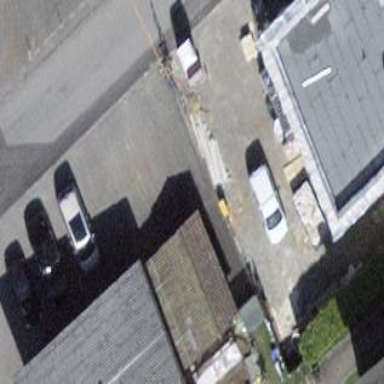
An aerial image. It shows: Garage building.